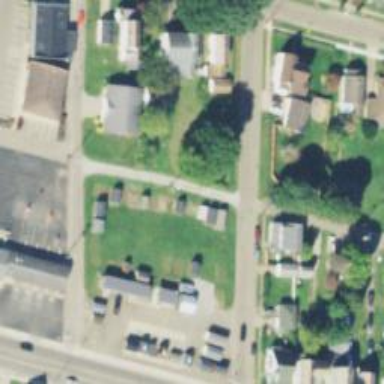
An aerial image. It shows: Alley classified as service road.